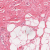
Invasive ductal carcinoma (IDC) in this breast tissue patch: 0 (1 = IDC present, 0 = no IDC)